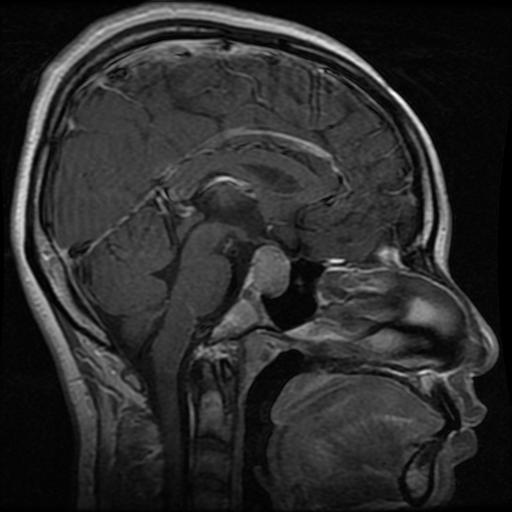
Label: pituitary